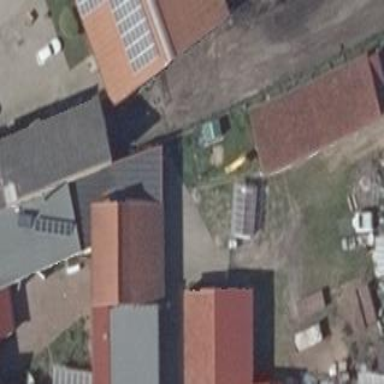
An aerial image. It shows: Farmyard area.